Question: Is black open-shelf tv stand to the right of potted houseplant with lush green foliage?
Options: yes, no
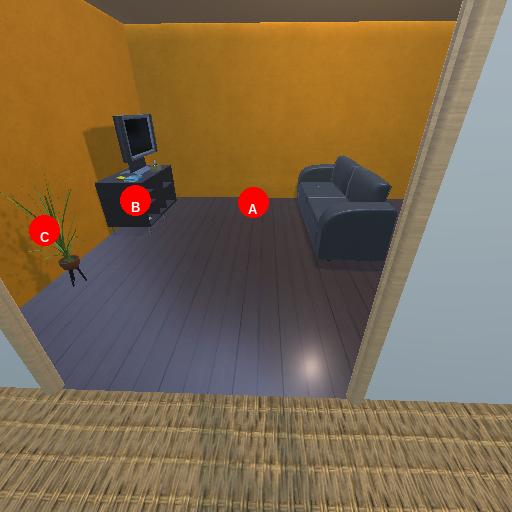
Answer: yes